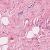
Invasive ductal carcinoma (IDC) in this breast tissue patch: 0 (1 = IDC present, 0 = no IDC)